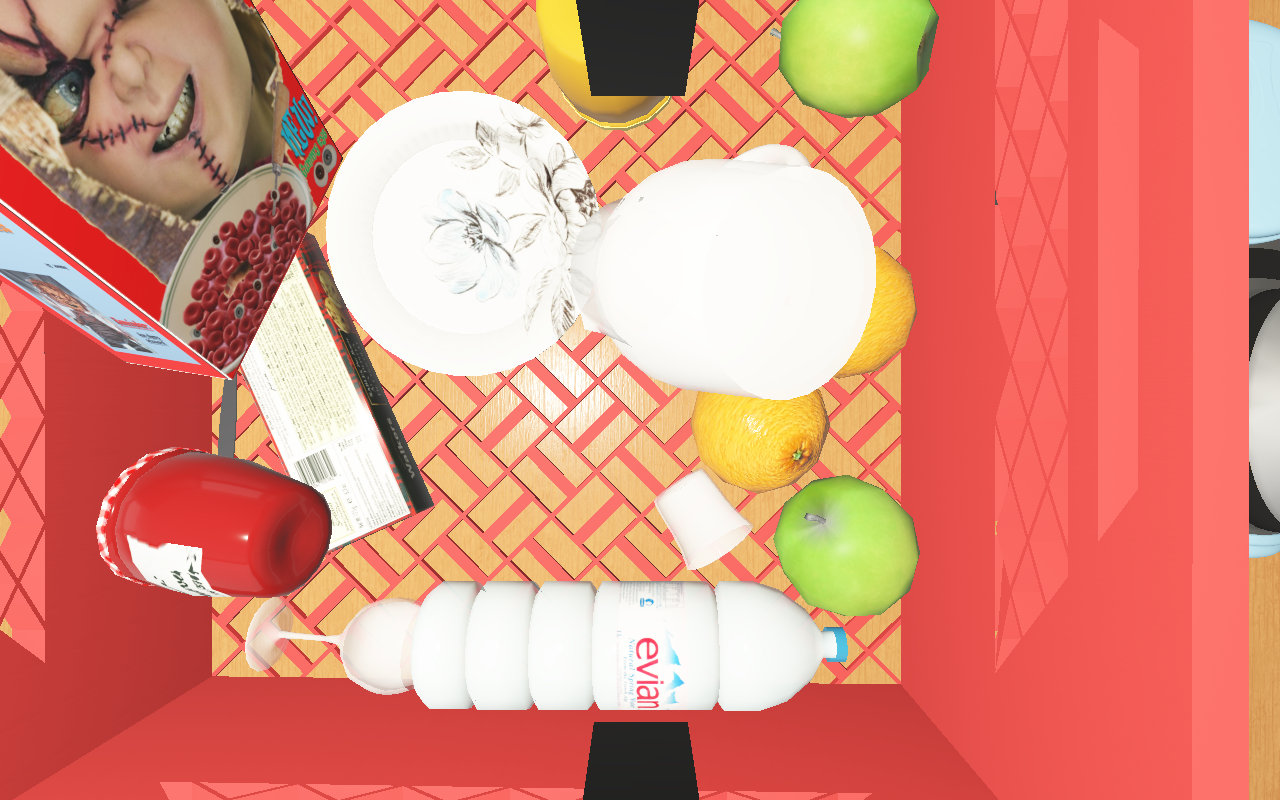
Objects in the scene:
carafe
water bottle
apple
orange
orange
plate
honey jar
jam jar
cereal box
cereal box